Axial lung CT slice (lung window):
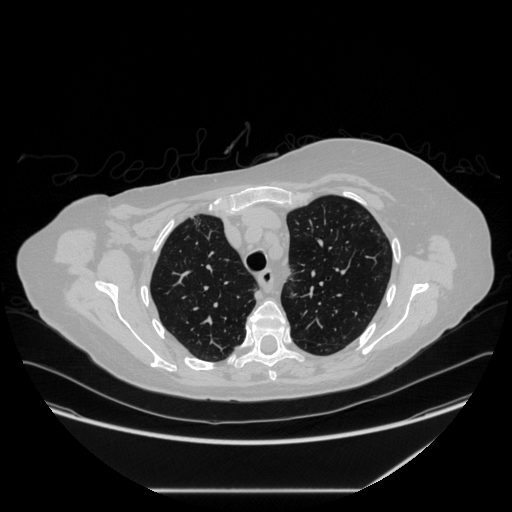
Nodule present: no